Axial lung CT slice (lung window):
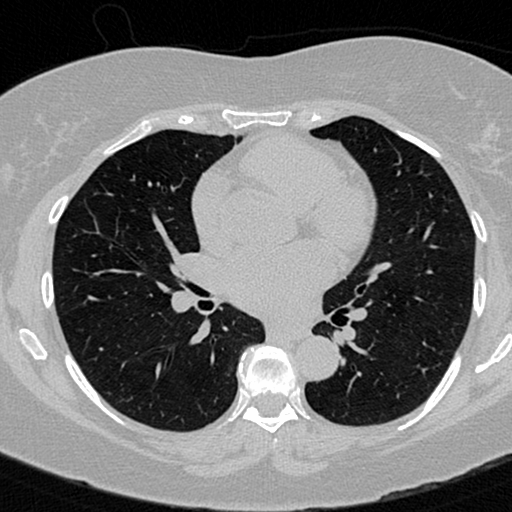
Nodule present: no